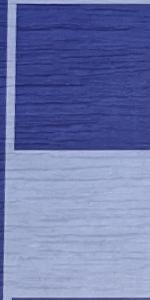
Label: Empty